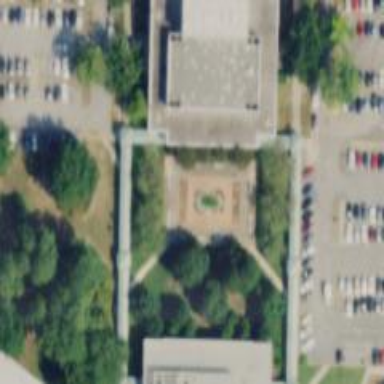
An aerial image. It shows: View of university building.